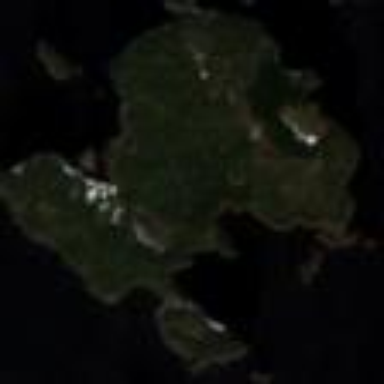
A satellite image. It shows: Island covered with needleleaved woodland.